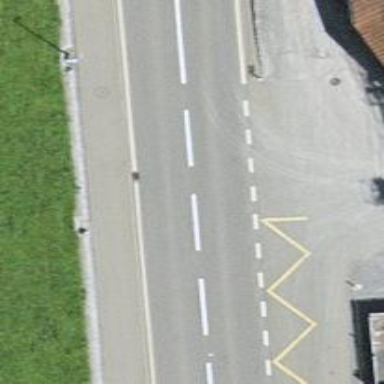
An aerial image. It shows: Public transport stop position.